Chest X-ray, AP view. Patient: 69 years old, sex F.
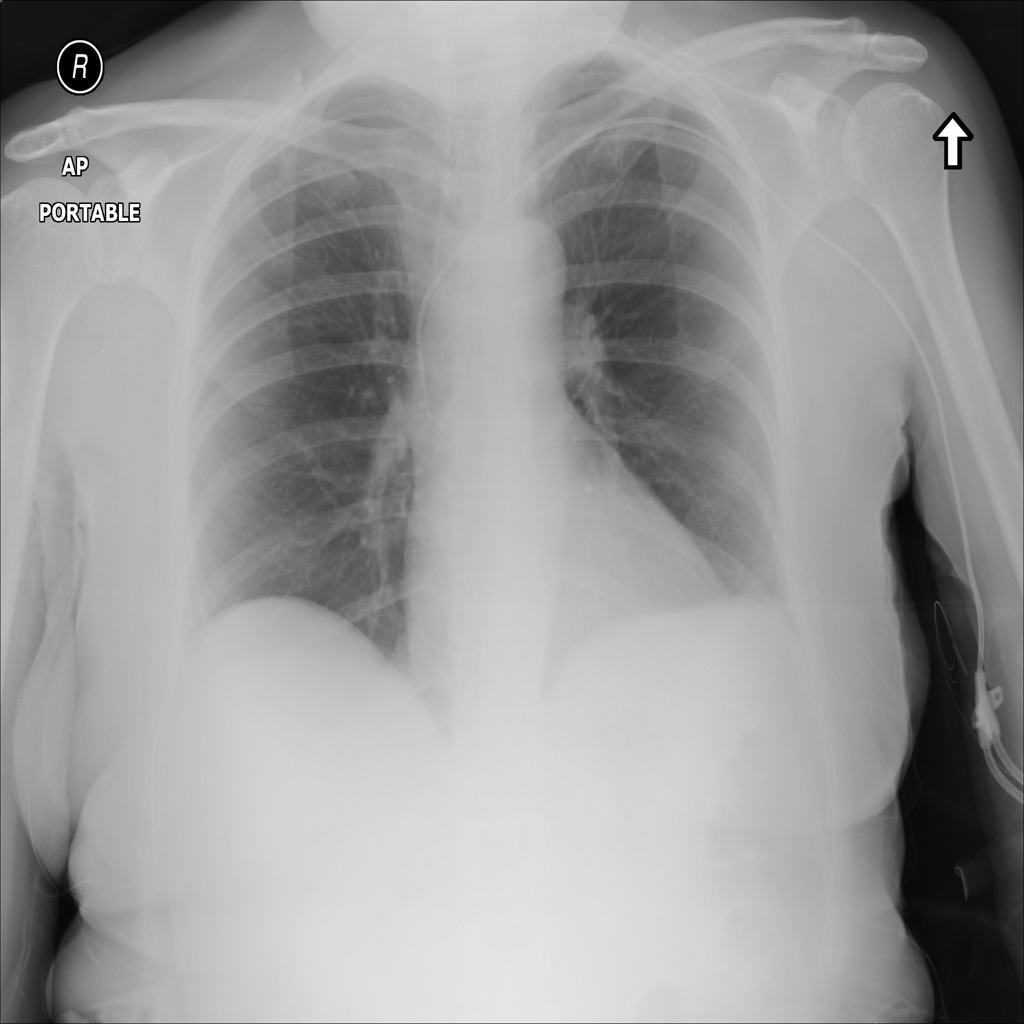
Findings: Atelectasis